Question: I have a button in my .cshtml page.
I want to pass the id of the button to the controller action.
Here is what I have currently:
'''
@foreach (var item in Model)
{
<div id="report">@Html.ActionLink(@item.Name, "Parameterize", "Report", new { Id = @item.Id }, null )</div><br /><br />
<input id="@item.Id" type="button" onclick="Test()" class="button1" value="Update" />
}
'''
In Firebug I can see that the id is properly fetched:

Now in the js code, here is what I am trying, but for some reason the id is still null in the controller action:
'''
<script type="text/javascript">
function Test() {
var itemId = $('#report').attr('id');
var url = '@Url.Action("UpdateReport/", "Report")';
var data = { Id:itemId };
$.post(url, data, function (result) {
var id = '#postedFor' + postId;
$(id).html(result);
});
}
</script>
'''
In the controller action I have this, and the id is null at this time:
'''
public ActionResult UpdateReport(string id)
{
return View("Index");
}
'''
Every advice is more then welcome.
Thanks in advance, Laziale
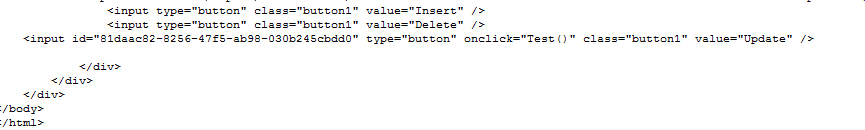
Answer: You're generating '<div>' elements with exactly the same "id" value. The "id" of an element must be unique on the whole page, or else weird things will happen.
Thus, '$('#report')' is not going to work properly. Maybe you could do:
'''
@foreach (var item in Model)
{
<div id="report_@item.Id">@Html.ActionLink(@item.Name, "Parameterize", "Report", new { Id = @item.Id }, null )</div><br /><br />
<input id="@item.Id" type="button" onclick="Test()" class="button1" value="Update" />
}
'''
Alternatively, you could pass the input element directly to the handler:
'''
<input id="@item.Id" type="button" onclick="Test(this)" class="button1" value="Update" />
'''
Then:
'''
function Test(item) {
var itemId = item.id,
var url = '@Url.Action("UpdateReport/", "Report")';
var data = { Id:itemId };
$.post(url, data, function (result) {
var id = '#postedFor' + postId;
$(id).html(result);
});
}
'''